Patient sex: M
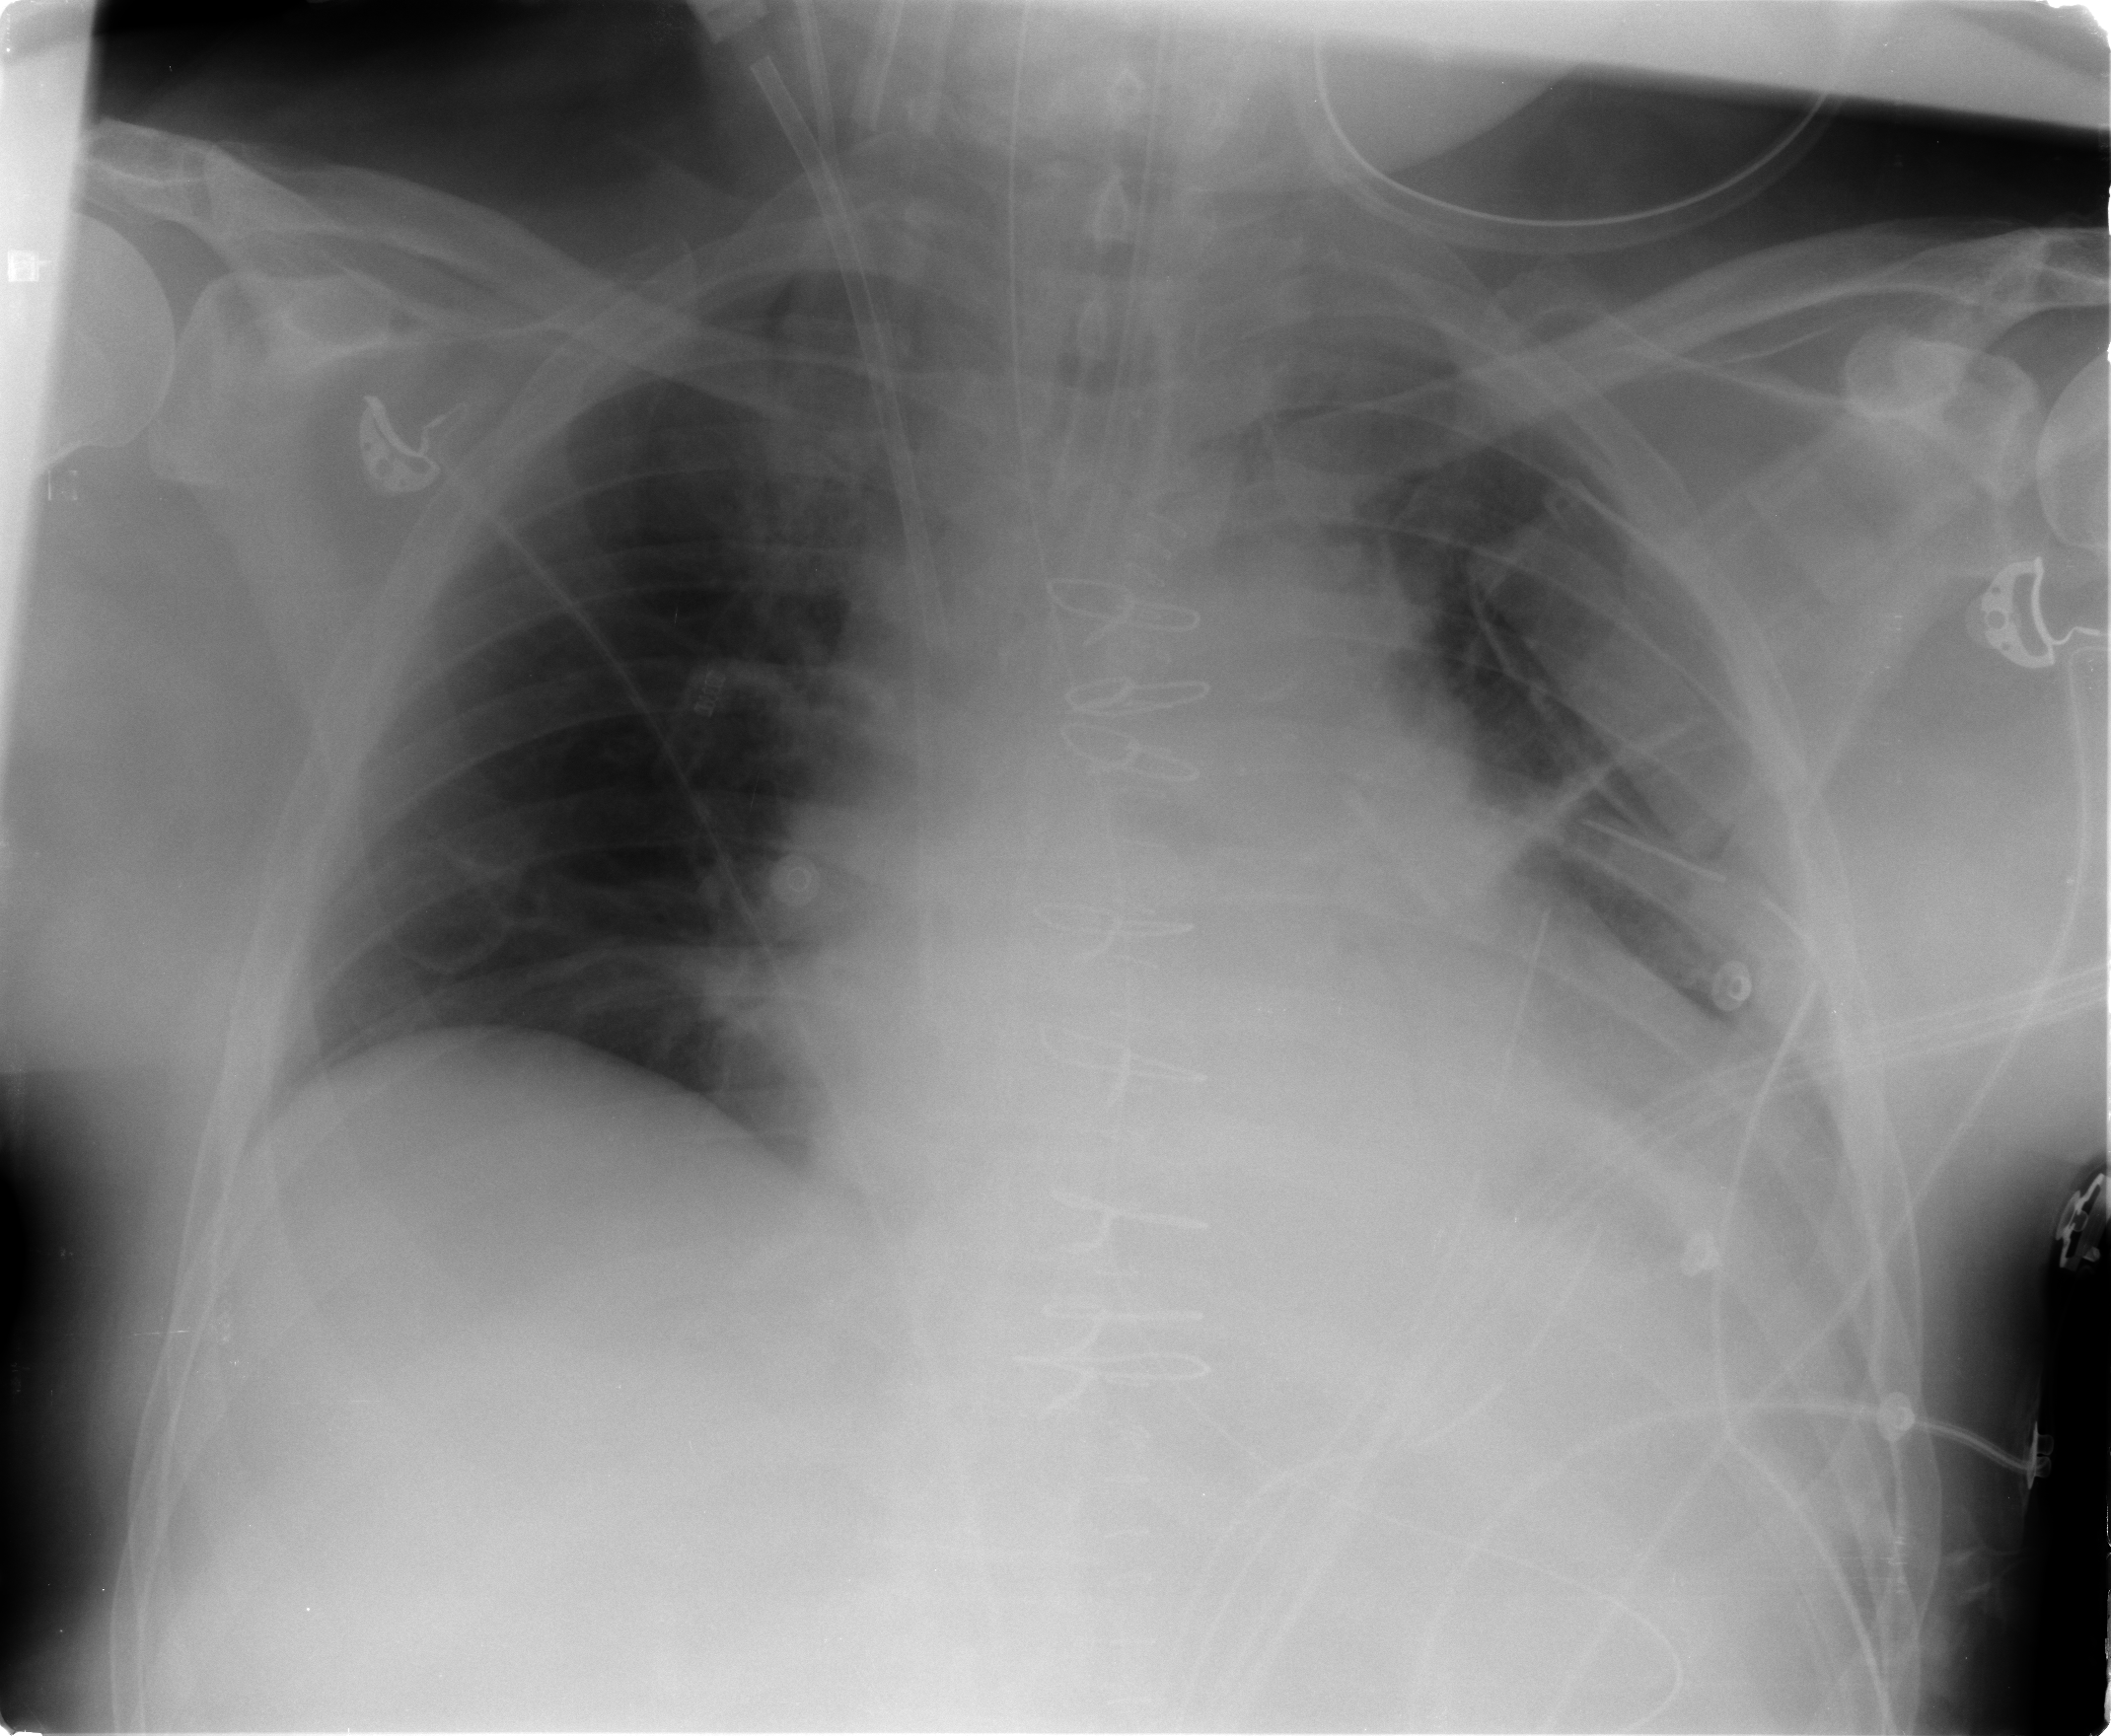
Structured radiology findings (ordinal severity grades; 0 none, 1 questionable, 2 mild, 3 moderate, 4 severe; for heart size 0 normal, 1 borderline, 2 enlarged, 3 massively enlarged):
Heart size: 2
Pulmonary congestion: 0
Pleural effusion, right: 0
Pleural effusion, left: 1
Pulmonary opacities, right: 0
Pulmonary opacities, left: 0
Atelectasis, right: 1
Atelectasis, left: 2